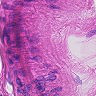
Metastatic tissue present: no